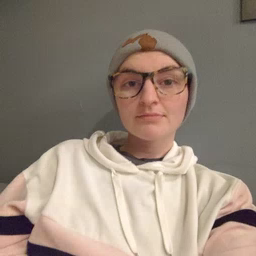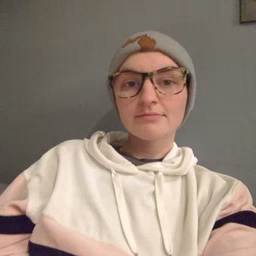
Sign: owl